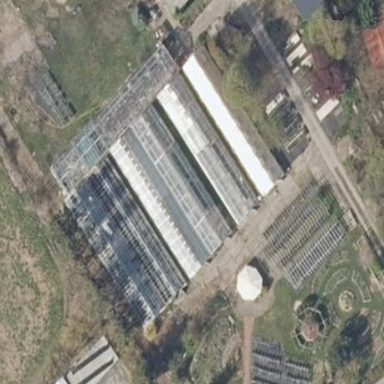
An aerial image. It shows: Garden center shop.